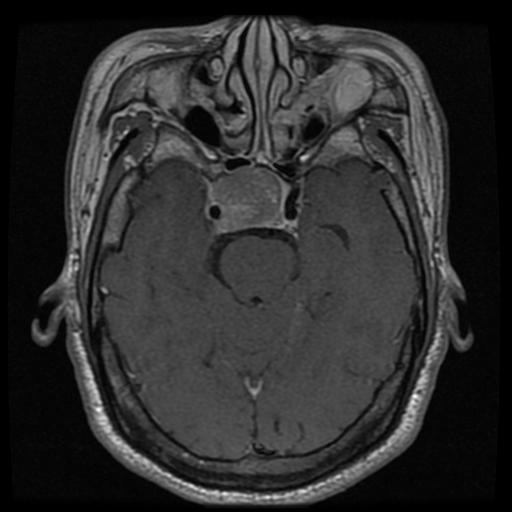
Label: pituitary